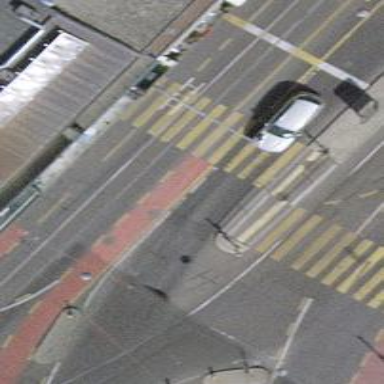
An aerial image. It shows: Road crossing with traffic signals.